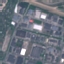
Label: Industrial